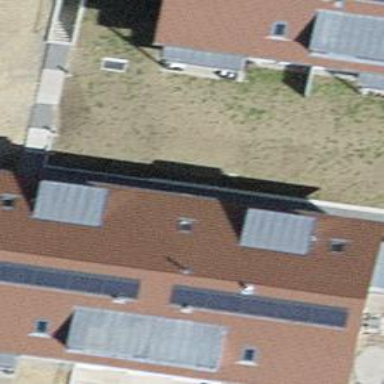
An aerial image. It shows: Gabled-roof building with apartments. The roof is covered with roof tiles.